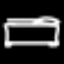
Label: bed